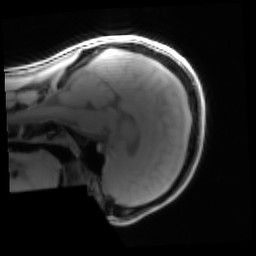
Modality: PDw
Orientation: sagittal
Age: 22
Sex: male
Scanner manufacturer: siemens
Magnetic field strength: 3 T
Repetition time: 0.25 s
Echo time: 0.00103 s